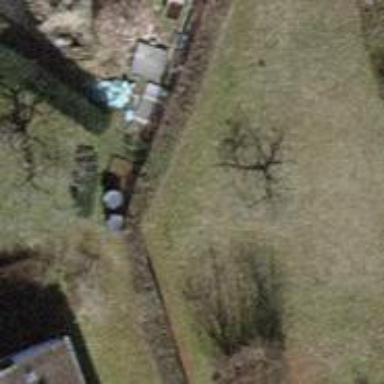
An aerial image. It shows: Hedge acting as barrier.